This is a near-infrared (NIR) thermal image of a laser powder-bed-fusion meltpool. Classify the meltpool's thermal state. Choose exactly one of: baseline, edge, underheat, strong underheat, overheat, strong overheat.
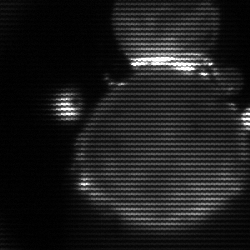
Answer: edge